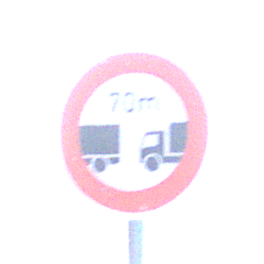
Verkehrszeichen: VerbotUnterschreitenMindestabstand
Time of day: MorningAfternoon
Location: Outdoor (Nature)
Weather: Clear
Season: NotSpecified
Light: Natural